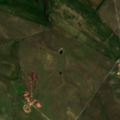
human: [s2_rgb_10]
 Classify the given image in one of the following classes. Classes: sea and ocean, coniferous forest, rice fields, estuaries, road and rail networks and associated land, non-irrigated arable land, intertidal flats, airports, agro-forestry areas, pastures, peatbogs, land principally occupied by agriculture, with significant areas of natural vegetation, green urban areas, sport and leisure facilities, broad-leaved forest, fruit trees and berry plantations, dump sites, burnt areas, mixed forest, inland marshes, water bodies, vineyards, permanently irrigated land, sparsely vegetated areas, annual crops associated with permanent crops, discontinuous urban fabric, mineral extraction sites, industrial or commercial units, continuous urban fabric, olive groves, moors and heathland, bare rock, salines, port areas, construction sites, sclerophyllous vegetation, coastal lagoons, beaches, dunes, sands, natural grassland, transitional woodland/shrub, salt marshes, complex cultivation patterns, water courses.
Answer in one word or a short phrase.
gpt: non-irrigated arable land